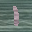
Label: 1